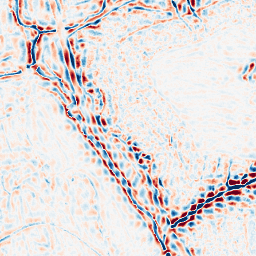
Category: wavelet
Decomposition family: wavelet_dwt
Decomposition parameters: wavelet: db8
level: 3
Upsampling method: linear_exact
Upsampling parameters: scale: 4
Upsampling scale: 4